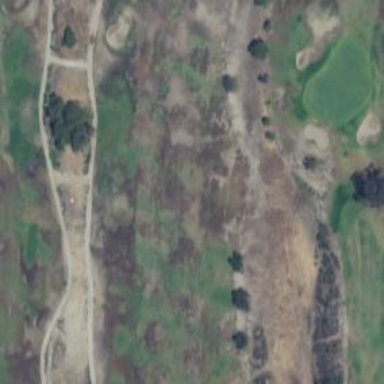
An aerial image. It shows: Footway that serves as golf path.